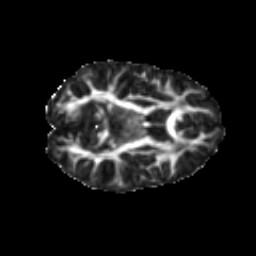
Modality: FA
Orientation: axial
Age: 14
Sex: female
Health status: ill
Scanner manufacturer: ge
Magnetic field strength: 3 T
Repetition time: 6.752 s
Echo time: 0.079 s